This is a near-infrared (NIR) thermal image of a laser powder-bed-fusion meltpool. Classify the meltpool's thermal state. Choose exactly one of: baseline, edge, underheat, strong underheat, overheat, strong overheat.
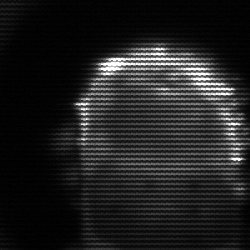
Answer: baseline